Question: On my site that used jquery/bootstrap/knockout IE10 on Windows Server 2012 (mostly tested with it although the same error happens on Win2008 etc.) IE throws an error saying that Enhanced Security Configuration blocked content from 'about:blank'.
What does IE consider to be coming from 'about:blank'?
I have put a '<noscript>' on the page which works fine while the page itself is not in a normal security zone but people who have unchecked the 'Continue to prompt...' will never see any errors and some pieces of the site will just stop working while others work fine.

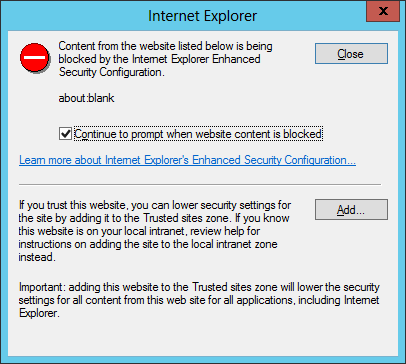
Answer: After line by line debugging I found out that the following combination of conditions result in the error. It is probably not the exclusive reason but it also allowed me to write code that displays a warning to the user.
'''
// 1. create an element but do not add it to the DOM
var elem = document.createElement("div");
// 2. set its innerHTML to something that contains script.
// in this line IE shows the error although the code continues.
elem.innerHTML = "<span onclick="alert()">aa</span>";
// 3. add to the DOM
document.body.appendChild(elem);
// in order to fix the issue, move item #3 right after #1.
'''
If the element is added to the DOM before setting '.innerHTML', it works fine. The thing to notice is that the code actually completes and after it if you check '.innerHTML' you will actually see the 'onclick' handler intact. The problem is that it will not be parsed and will not executed when you click the element.
So using this I created the following code that shows a warning to the user.
'''
var test = document.createElement("div");
test.innerHTML = "<span onclick="window.B264E0BD67794ED9949FCF91D654F54F=1;"></span>";
test.getElementsByTagName("span")[0].click();
if (!window.B264E0BD67794ED9949FCF91D654F54F)
alert("Your browser is configured to use Enhanced Security Configuration which is not compatible with this website.");
'''